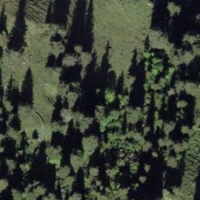
EUNIS habitat code: 41
Species observed at this site:
Astrantia major